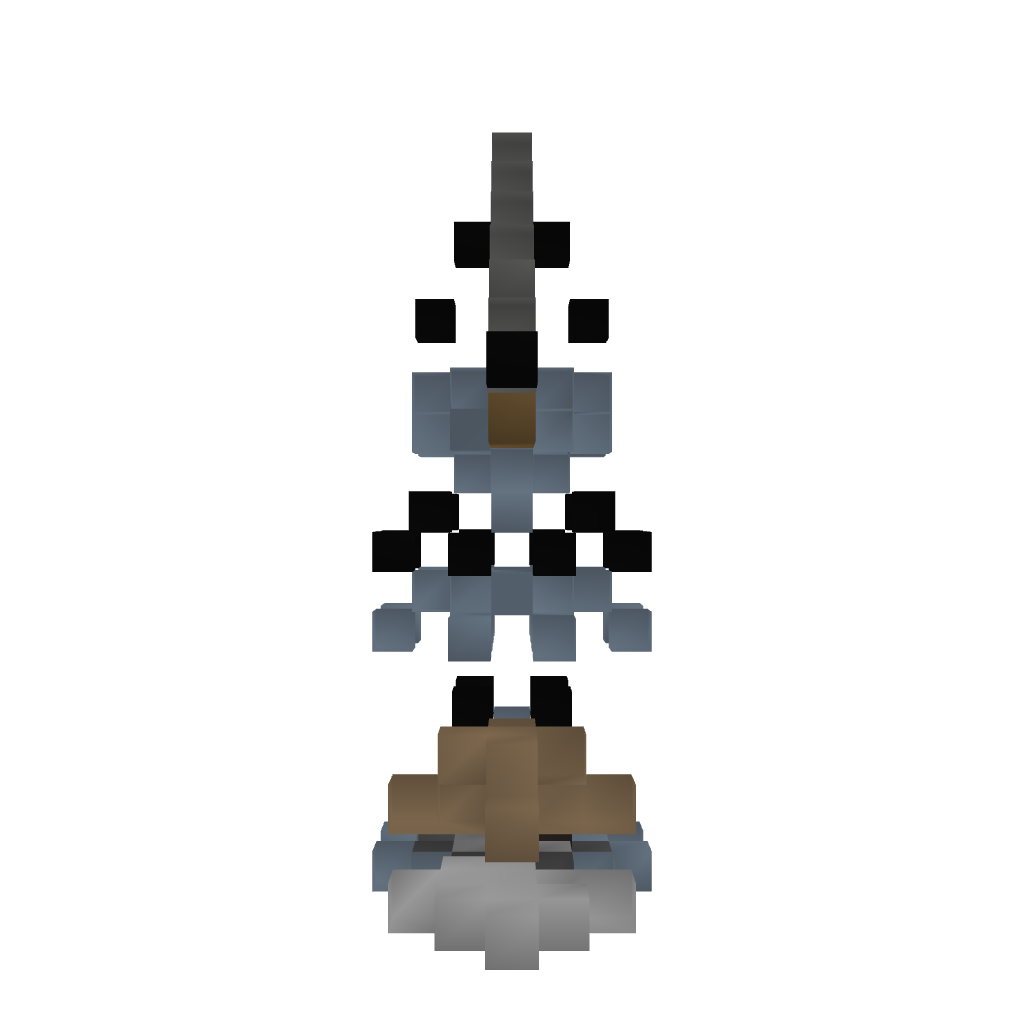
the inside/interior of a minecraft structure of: Medieval-Crane